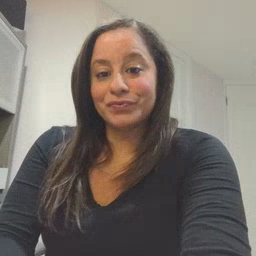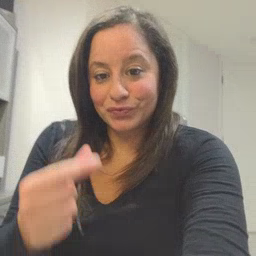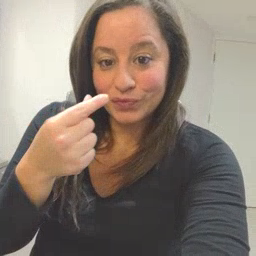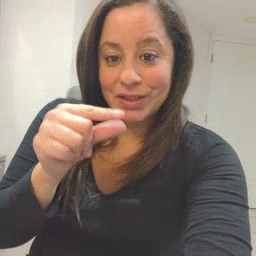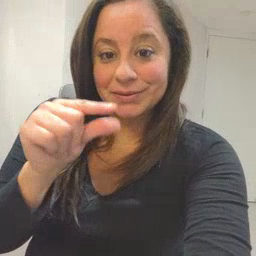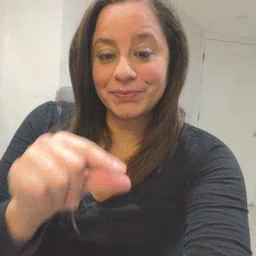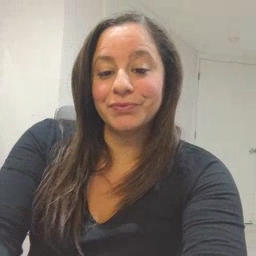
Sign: green